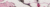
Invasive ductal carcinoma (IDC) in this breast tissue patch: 0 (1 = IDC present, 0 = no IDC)